Field crop: maize
Growth stage: 1
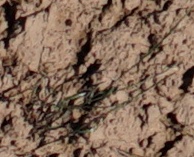
Species: lolium